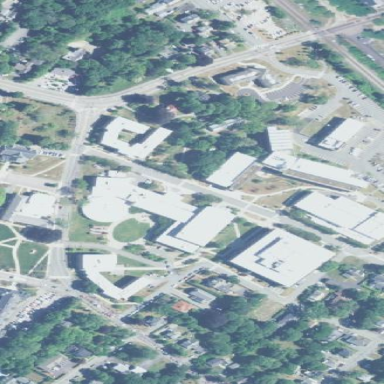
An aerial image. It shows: University.